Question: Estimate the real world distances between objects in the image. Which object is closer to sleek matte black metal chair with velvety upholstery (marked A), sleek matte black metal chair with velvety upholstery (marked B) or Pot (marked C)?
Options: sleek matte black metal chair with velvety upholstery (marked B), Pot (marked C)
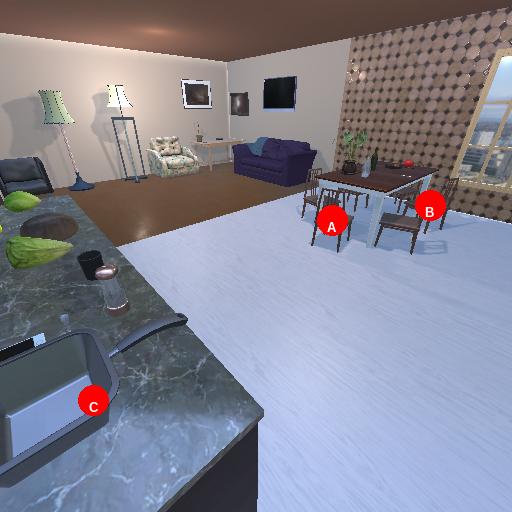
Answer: sleek matte black metal chair with velvety upholstery (marked B)